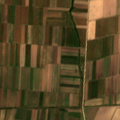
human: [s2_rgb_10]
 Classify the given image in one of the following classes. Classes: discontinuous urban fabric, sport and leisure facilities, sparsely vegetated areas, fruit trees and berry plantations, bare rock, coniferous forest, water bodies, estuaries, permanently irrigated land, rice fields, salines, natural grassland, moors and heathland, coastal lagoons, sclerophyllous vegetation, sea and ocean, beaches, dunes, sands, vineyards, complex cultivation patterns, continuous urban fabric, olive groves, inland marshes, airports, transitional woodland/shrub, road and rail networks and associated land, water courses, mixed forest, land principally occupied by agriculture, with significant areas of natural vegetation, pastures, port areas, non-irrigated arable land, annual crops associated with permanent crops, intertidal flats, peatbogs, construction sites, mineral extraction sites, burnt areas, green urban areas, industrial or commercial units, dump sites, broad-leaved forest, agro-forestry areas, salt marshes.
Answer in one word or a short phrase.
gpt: non-irrigated arable land